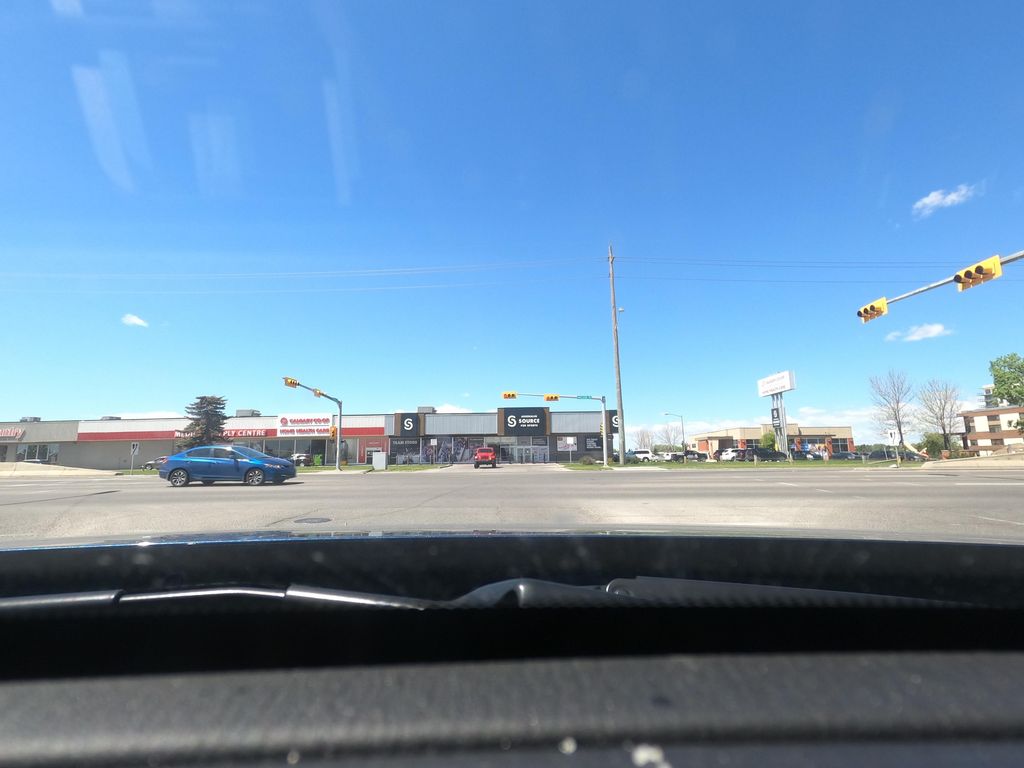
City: calgary